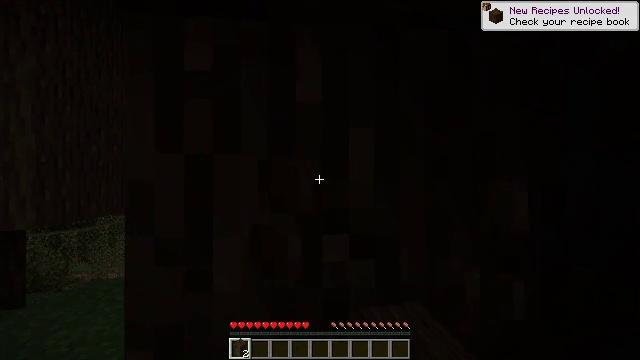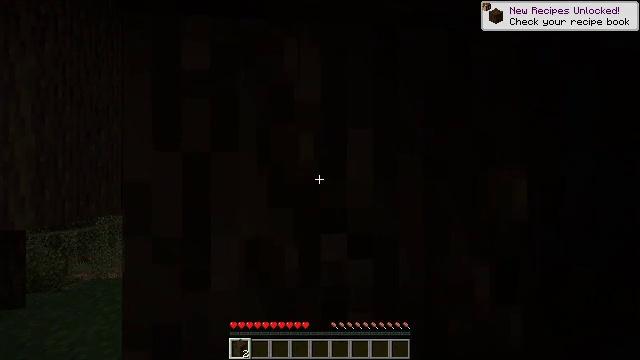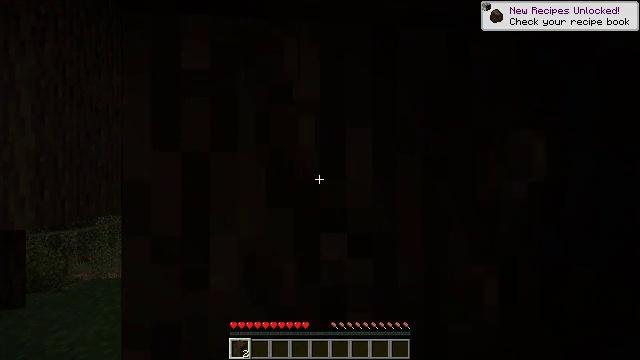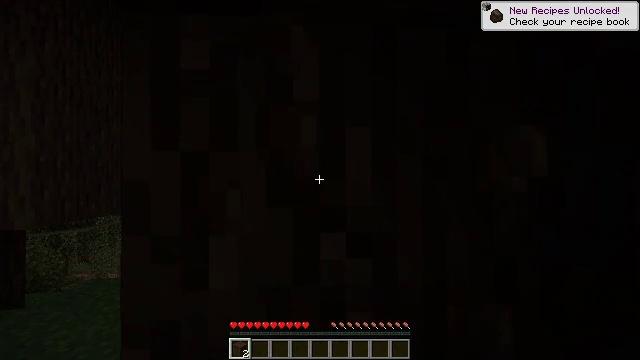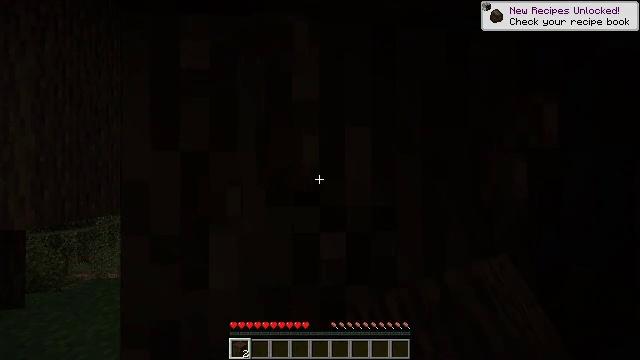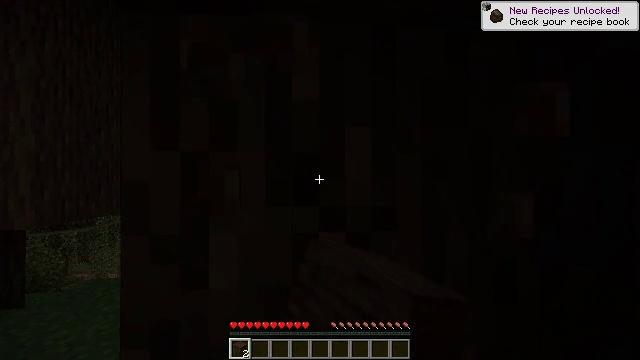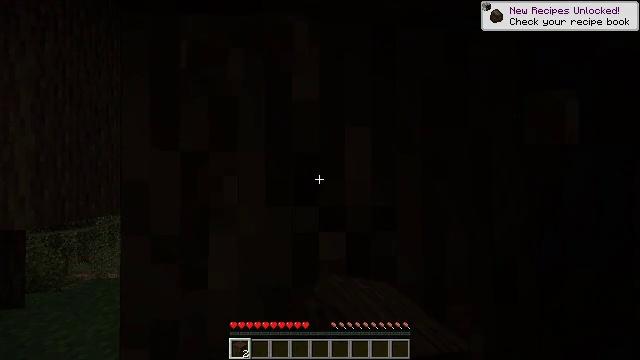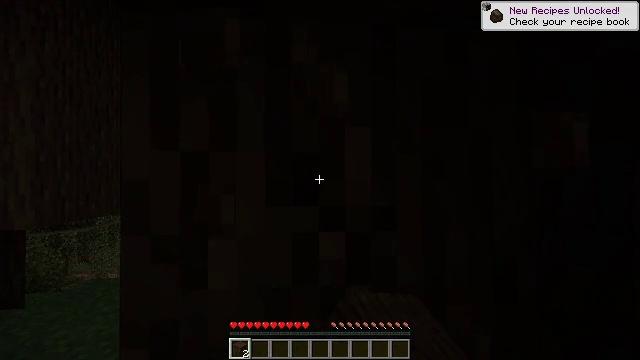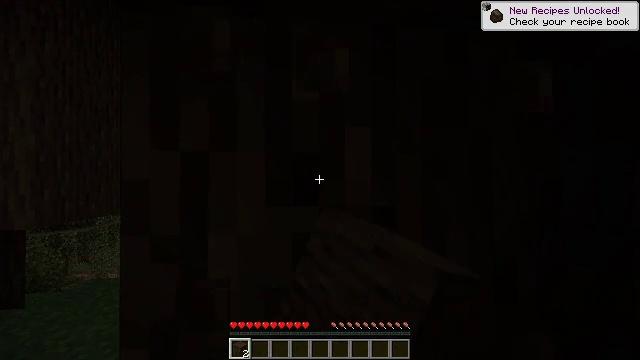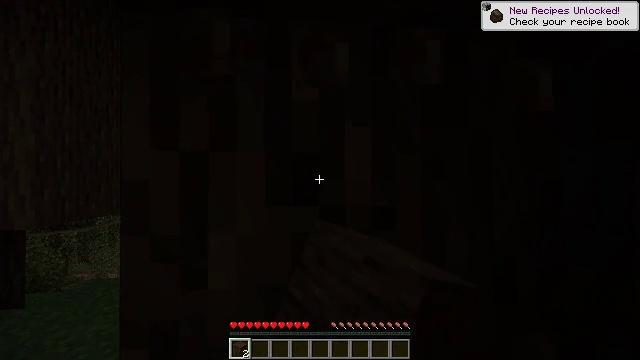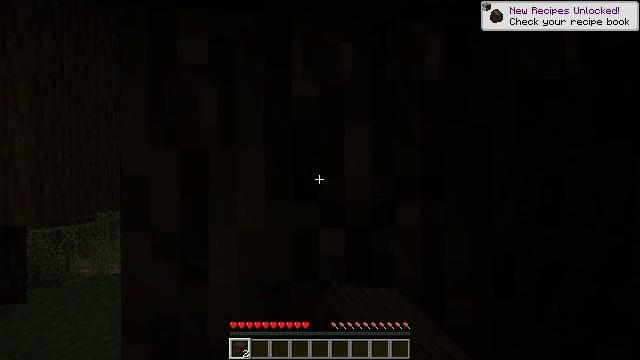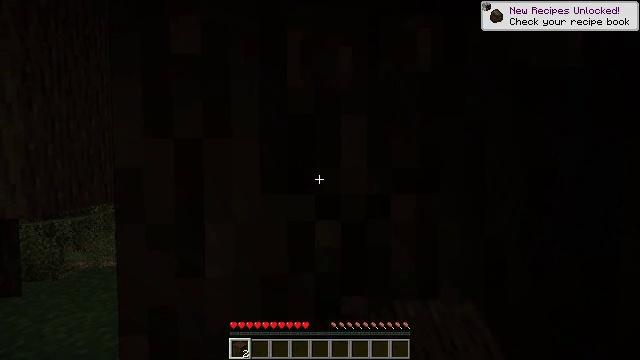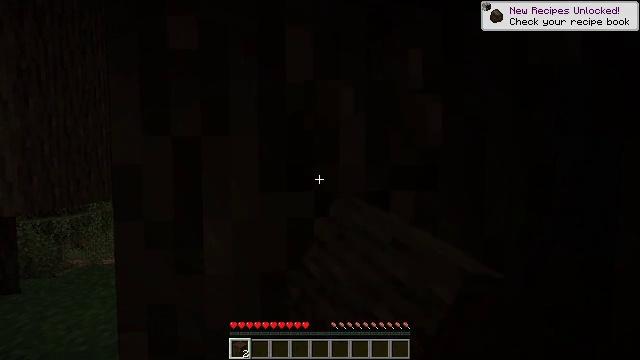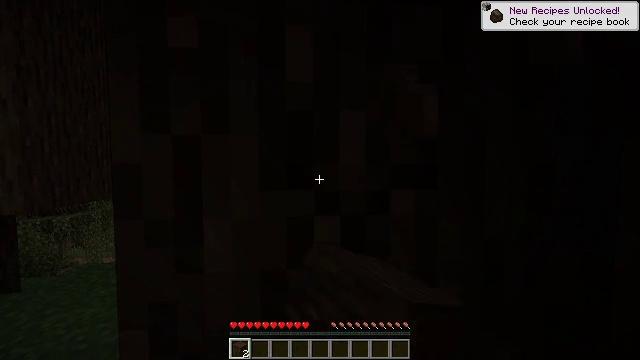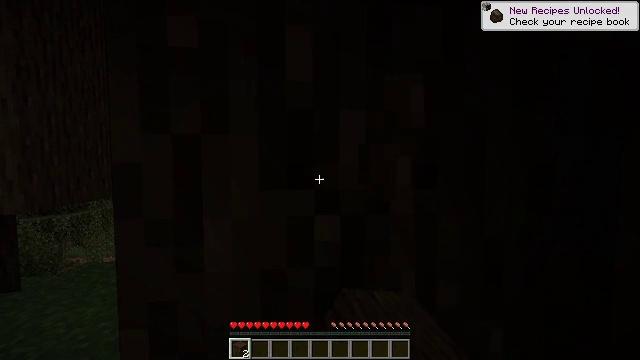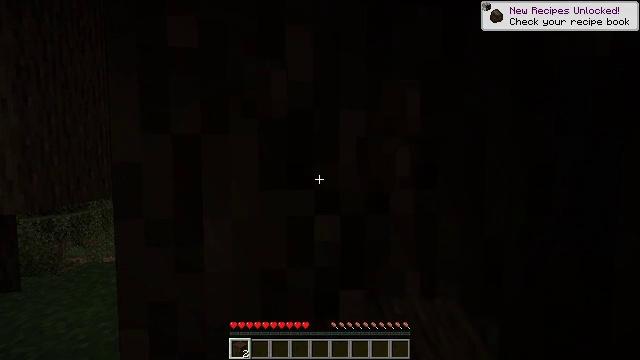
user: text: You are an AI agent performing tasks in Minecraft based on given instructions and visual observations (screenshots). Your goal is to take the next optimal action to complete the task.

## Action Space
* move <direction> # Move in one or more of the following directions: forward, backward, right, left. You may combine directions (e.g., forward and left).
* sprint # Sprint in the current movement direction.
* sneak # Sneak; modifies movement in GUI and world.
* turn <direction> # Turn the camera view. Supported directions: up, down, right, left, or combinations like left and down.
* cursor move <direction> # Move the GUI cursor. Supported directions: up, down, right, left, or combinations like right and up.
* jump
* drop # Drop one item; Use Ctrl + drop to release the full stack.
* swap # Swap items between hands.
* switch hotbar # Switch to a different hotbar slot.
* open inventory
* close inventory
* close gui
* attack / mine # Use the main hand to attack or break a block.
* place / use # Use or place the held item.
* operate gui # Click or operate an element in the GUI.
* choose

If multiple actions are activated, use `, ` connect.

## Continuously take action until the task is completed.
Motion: motion action
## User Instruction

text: Harvest dark oak log for resources.
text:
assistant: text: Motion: attack / mine
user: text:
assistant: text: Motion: attack / mine
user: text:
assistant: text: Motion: attack / mine
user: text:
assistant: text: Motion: attack / mine
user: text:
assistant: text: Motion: attack / mine
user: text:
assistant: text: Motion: attack / mine
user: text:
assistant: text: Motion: attack / mine
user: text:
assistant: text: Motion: attack / mine
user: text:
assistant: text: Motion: attack / mine
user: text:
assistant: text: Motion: attack / mine
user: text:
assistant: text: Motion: turn down, attack / mine
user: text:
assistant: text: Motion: attack / mine
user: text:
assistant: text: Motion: attack / mine
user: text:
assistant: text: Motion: attack / mine
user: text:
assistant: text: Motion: attack / mine
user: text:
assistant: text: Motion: attack / mine
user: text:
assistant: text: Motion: attack / mine
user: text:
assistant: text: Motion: attack / mine
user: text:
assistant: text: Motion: attack / mine
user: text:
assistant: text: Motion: attack / mine
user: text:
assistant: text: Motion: attack / mine
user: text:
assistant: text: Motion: attack / mine
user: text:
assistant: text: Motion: attack / mine
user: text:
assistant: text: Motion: attack / mine
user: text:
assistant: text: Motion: attack / mine
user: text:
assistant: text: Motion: attack / mine
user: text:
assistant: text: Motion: attack / mine
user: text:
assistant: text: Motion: attack / mine
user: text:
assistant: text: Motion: attack / mine
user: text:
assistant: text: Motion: attack / mine